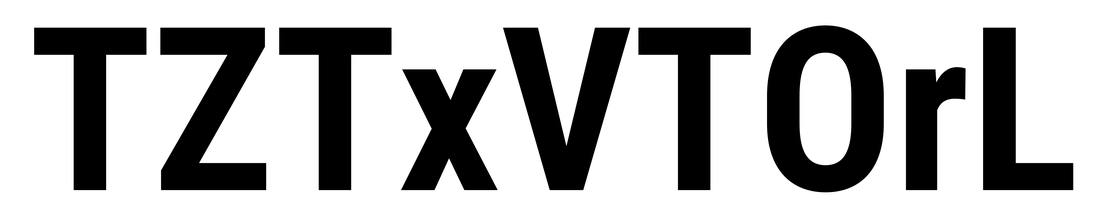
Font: Roboto_Condensed_Bold